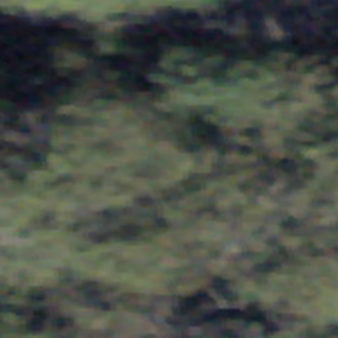
Label: other